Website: crate-barrel
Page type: delivery-shipping
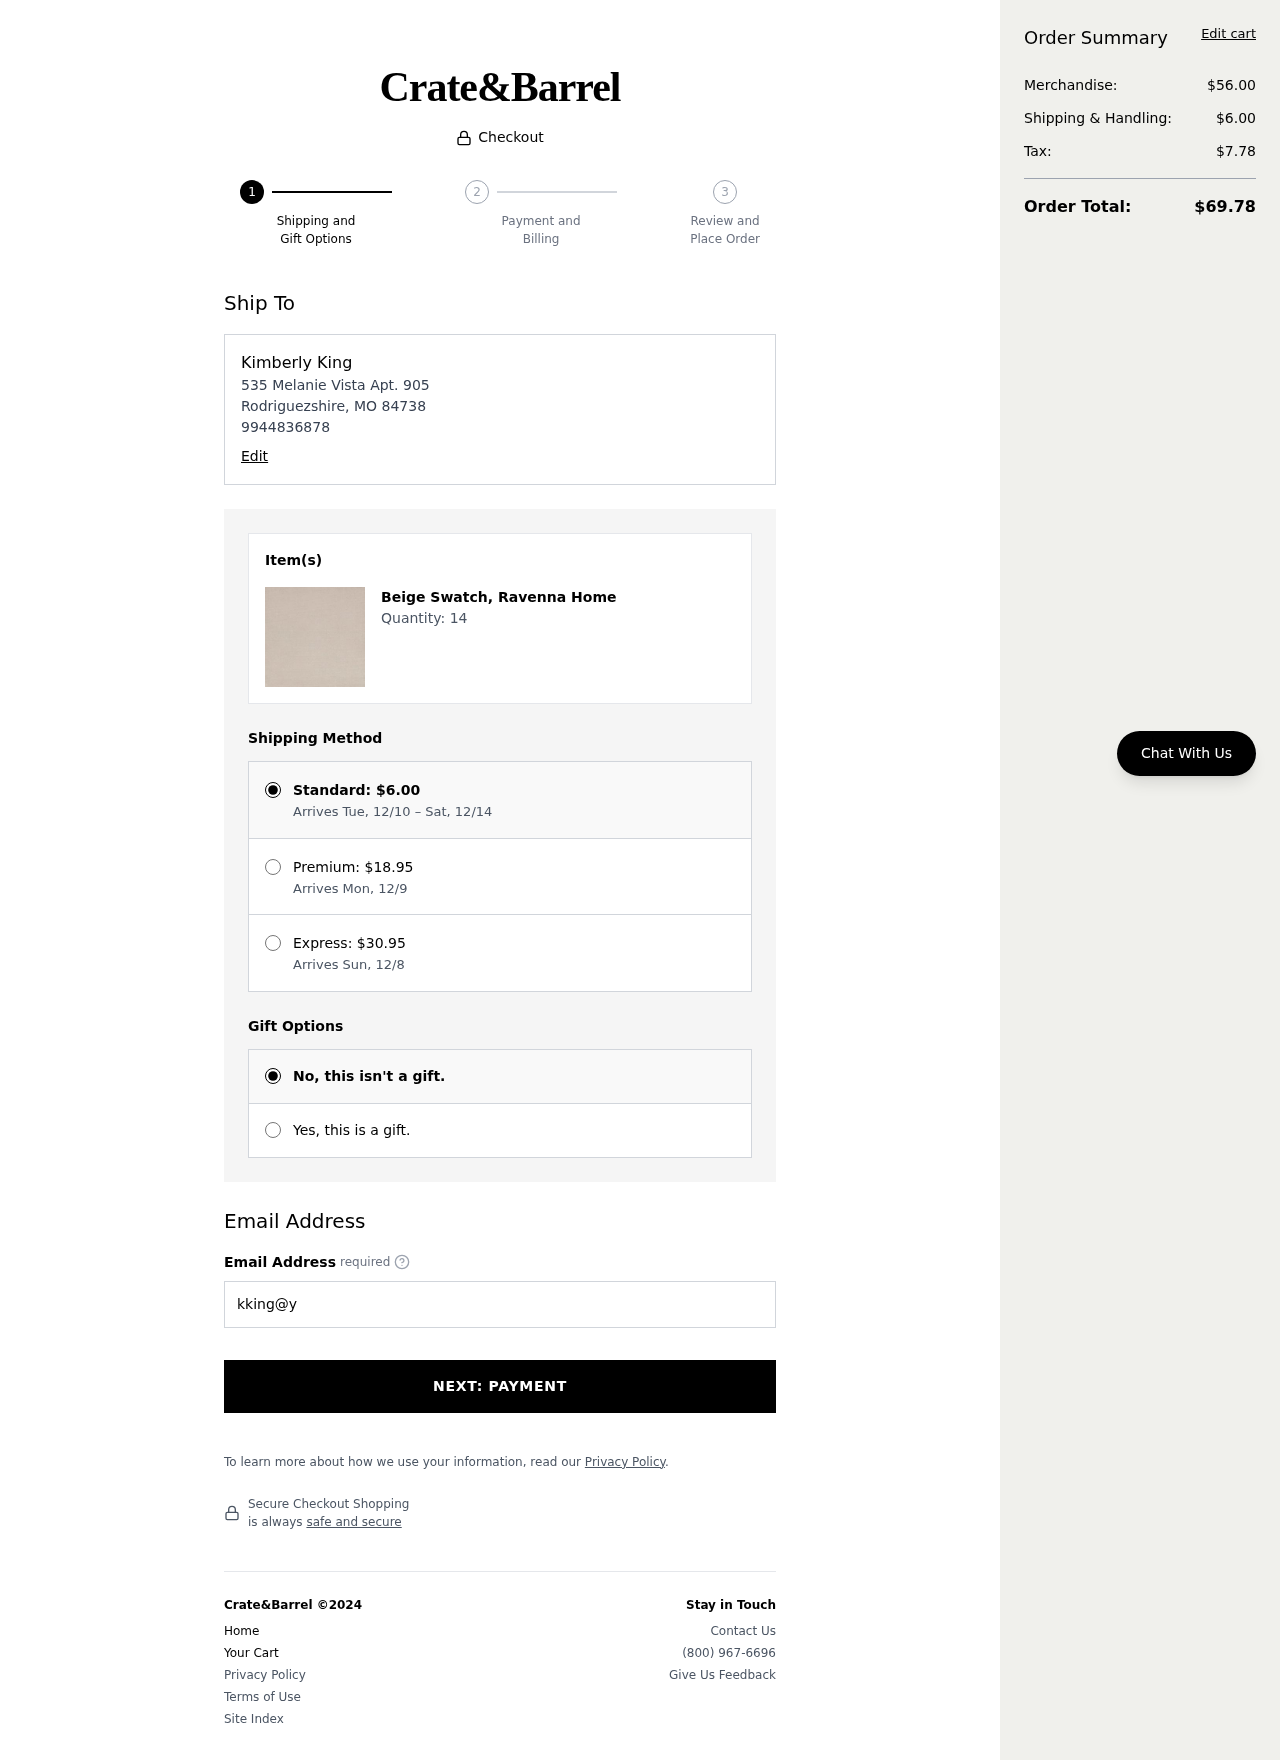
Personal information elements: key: PII_EMAIL
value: kking@yahoo.com
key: PII_FULLNAME
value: Kimberly King
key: PII_PHONE
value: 9944836878
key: PII_STREET
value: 535 Melanie Vista Apt. 905
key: PII_CITY_STATE_ZIP
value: Rodriguezshire, MO 84738
Product elements: key: PRODUCT1_NAME
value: Beige Swatch, Ravenna Home
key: PRODUCT1_QUANTITY
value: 14
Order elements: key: ORDER_SHIPPING_COST
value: $6.00
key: ORDER_SHIPPING_DATE
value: Arrives Tue, 12/10 – Sat, 12/14
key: ORDER_PREMIUM_SHIPPING
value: $18.95
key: ORDER_PREMIUM_DATE
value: Arrives Mon, 12/9
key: ORDER_EXPRESS_SHIPPING
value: $30.95
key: ORDER_EXPRESS_DATE
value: Arrives Sun, 12/8
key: ORDER_SUBTOTAL
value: $56.00
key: ORDER_TAX
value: $7.78
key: ORDER_TOTAL
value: $69.78